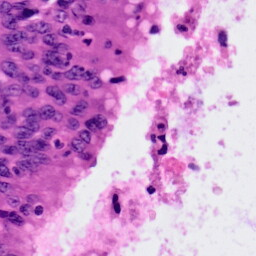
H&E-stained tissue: Colon